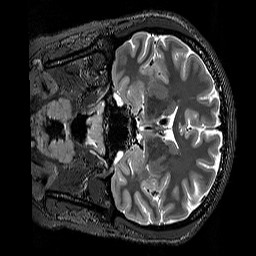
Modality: T2w
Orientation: coronal
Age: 24
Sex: female
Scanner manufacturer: siemens
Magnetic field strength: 3 T
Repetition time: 3.2 s
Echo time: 0.728 s